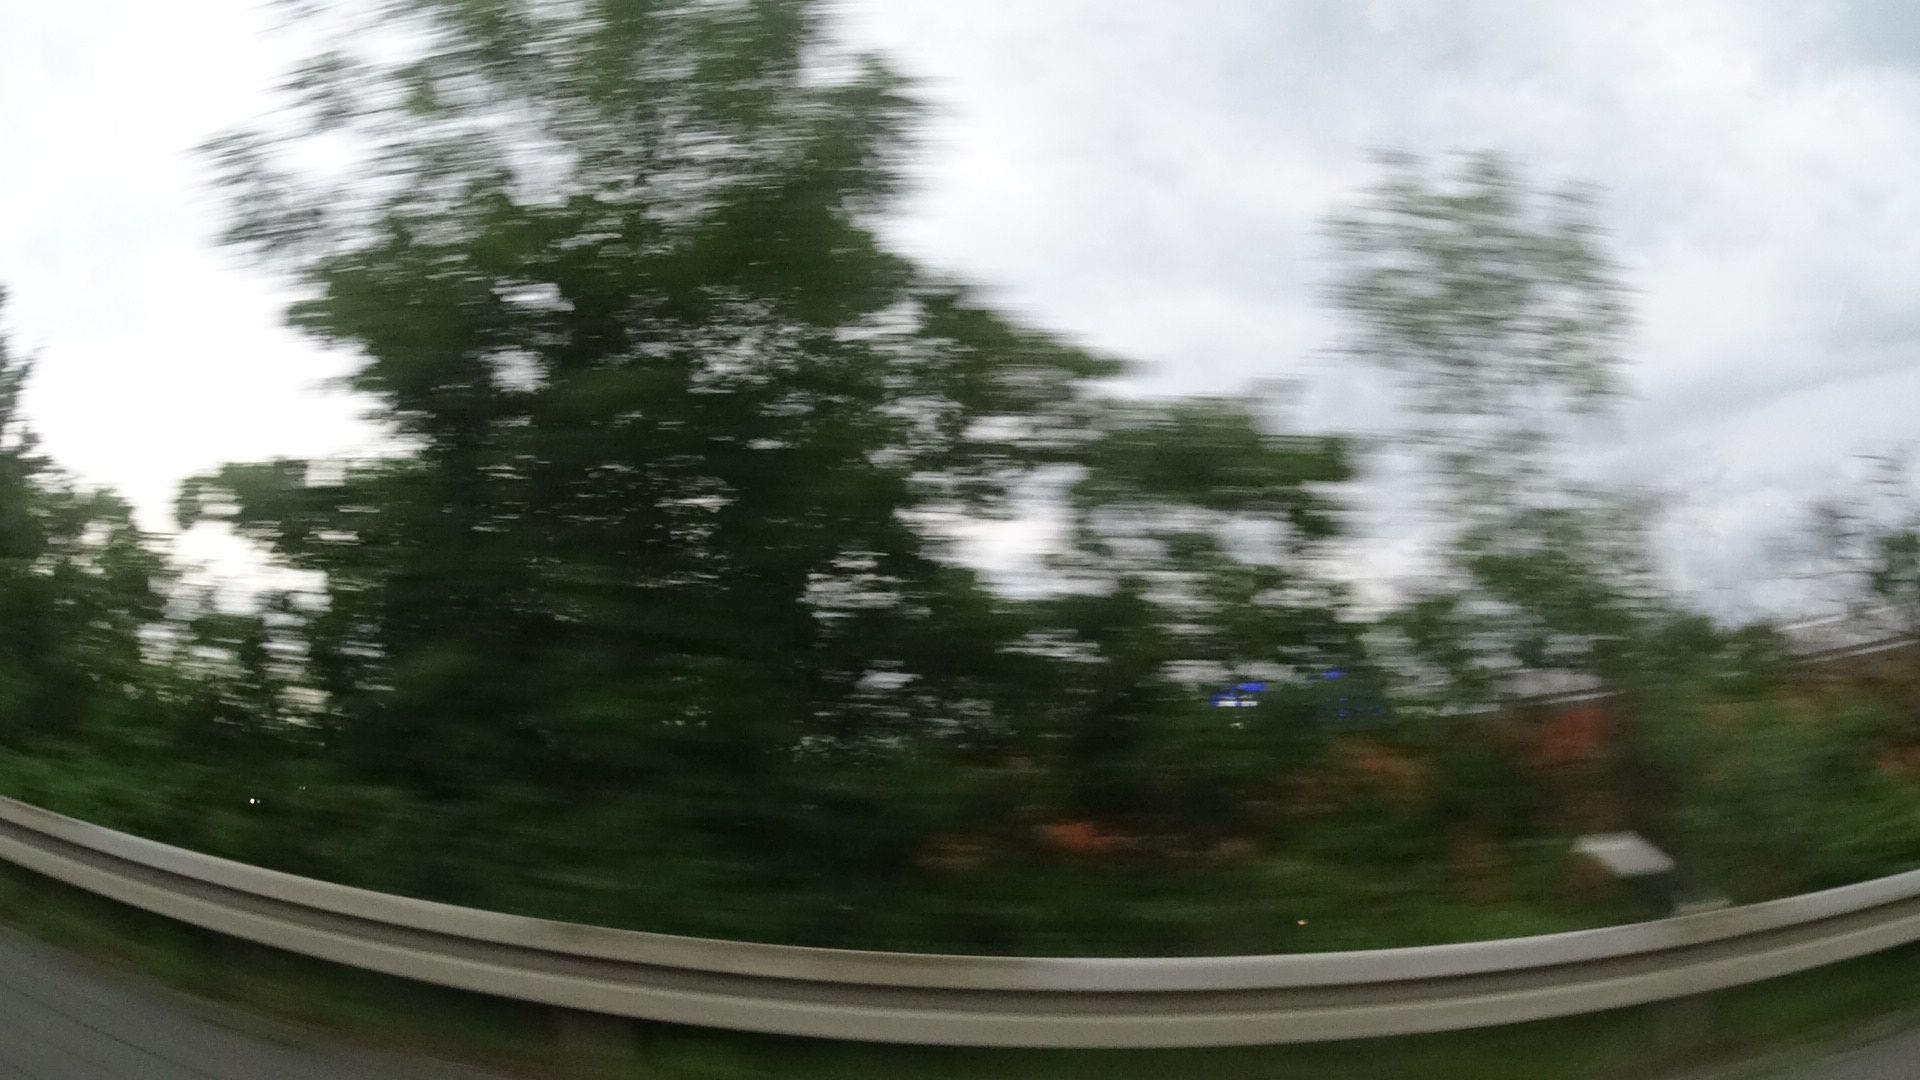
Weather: cloudy
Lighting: day
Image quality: slightly poor
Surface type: driving surface
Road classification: trunk
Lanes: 2
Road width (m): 2, 1.5
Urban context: urban centre
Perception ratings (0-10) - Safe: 0.53, Lively: 5.45, Beautiful: 2.31, Boring: 7.14, Depressing: 0.78, Wealthy: 2.28